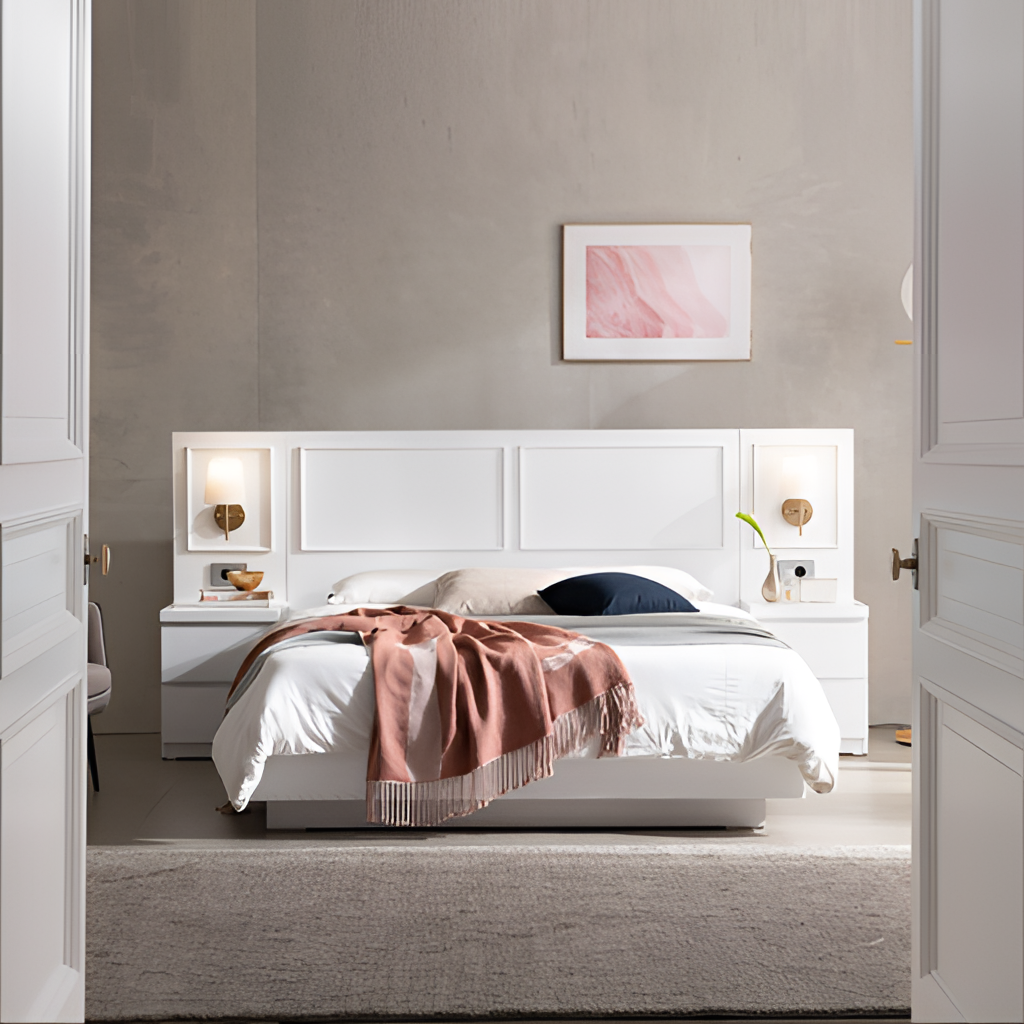
wood backlit headboard bed, bedroom, beige paint wallpaper, with solid pattern, contemporary, tile flooring, with large square pattern